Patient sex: M
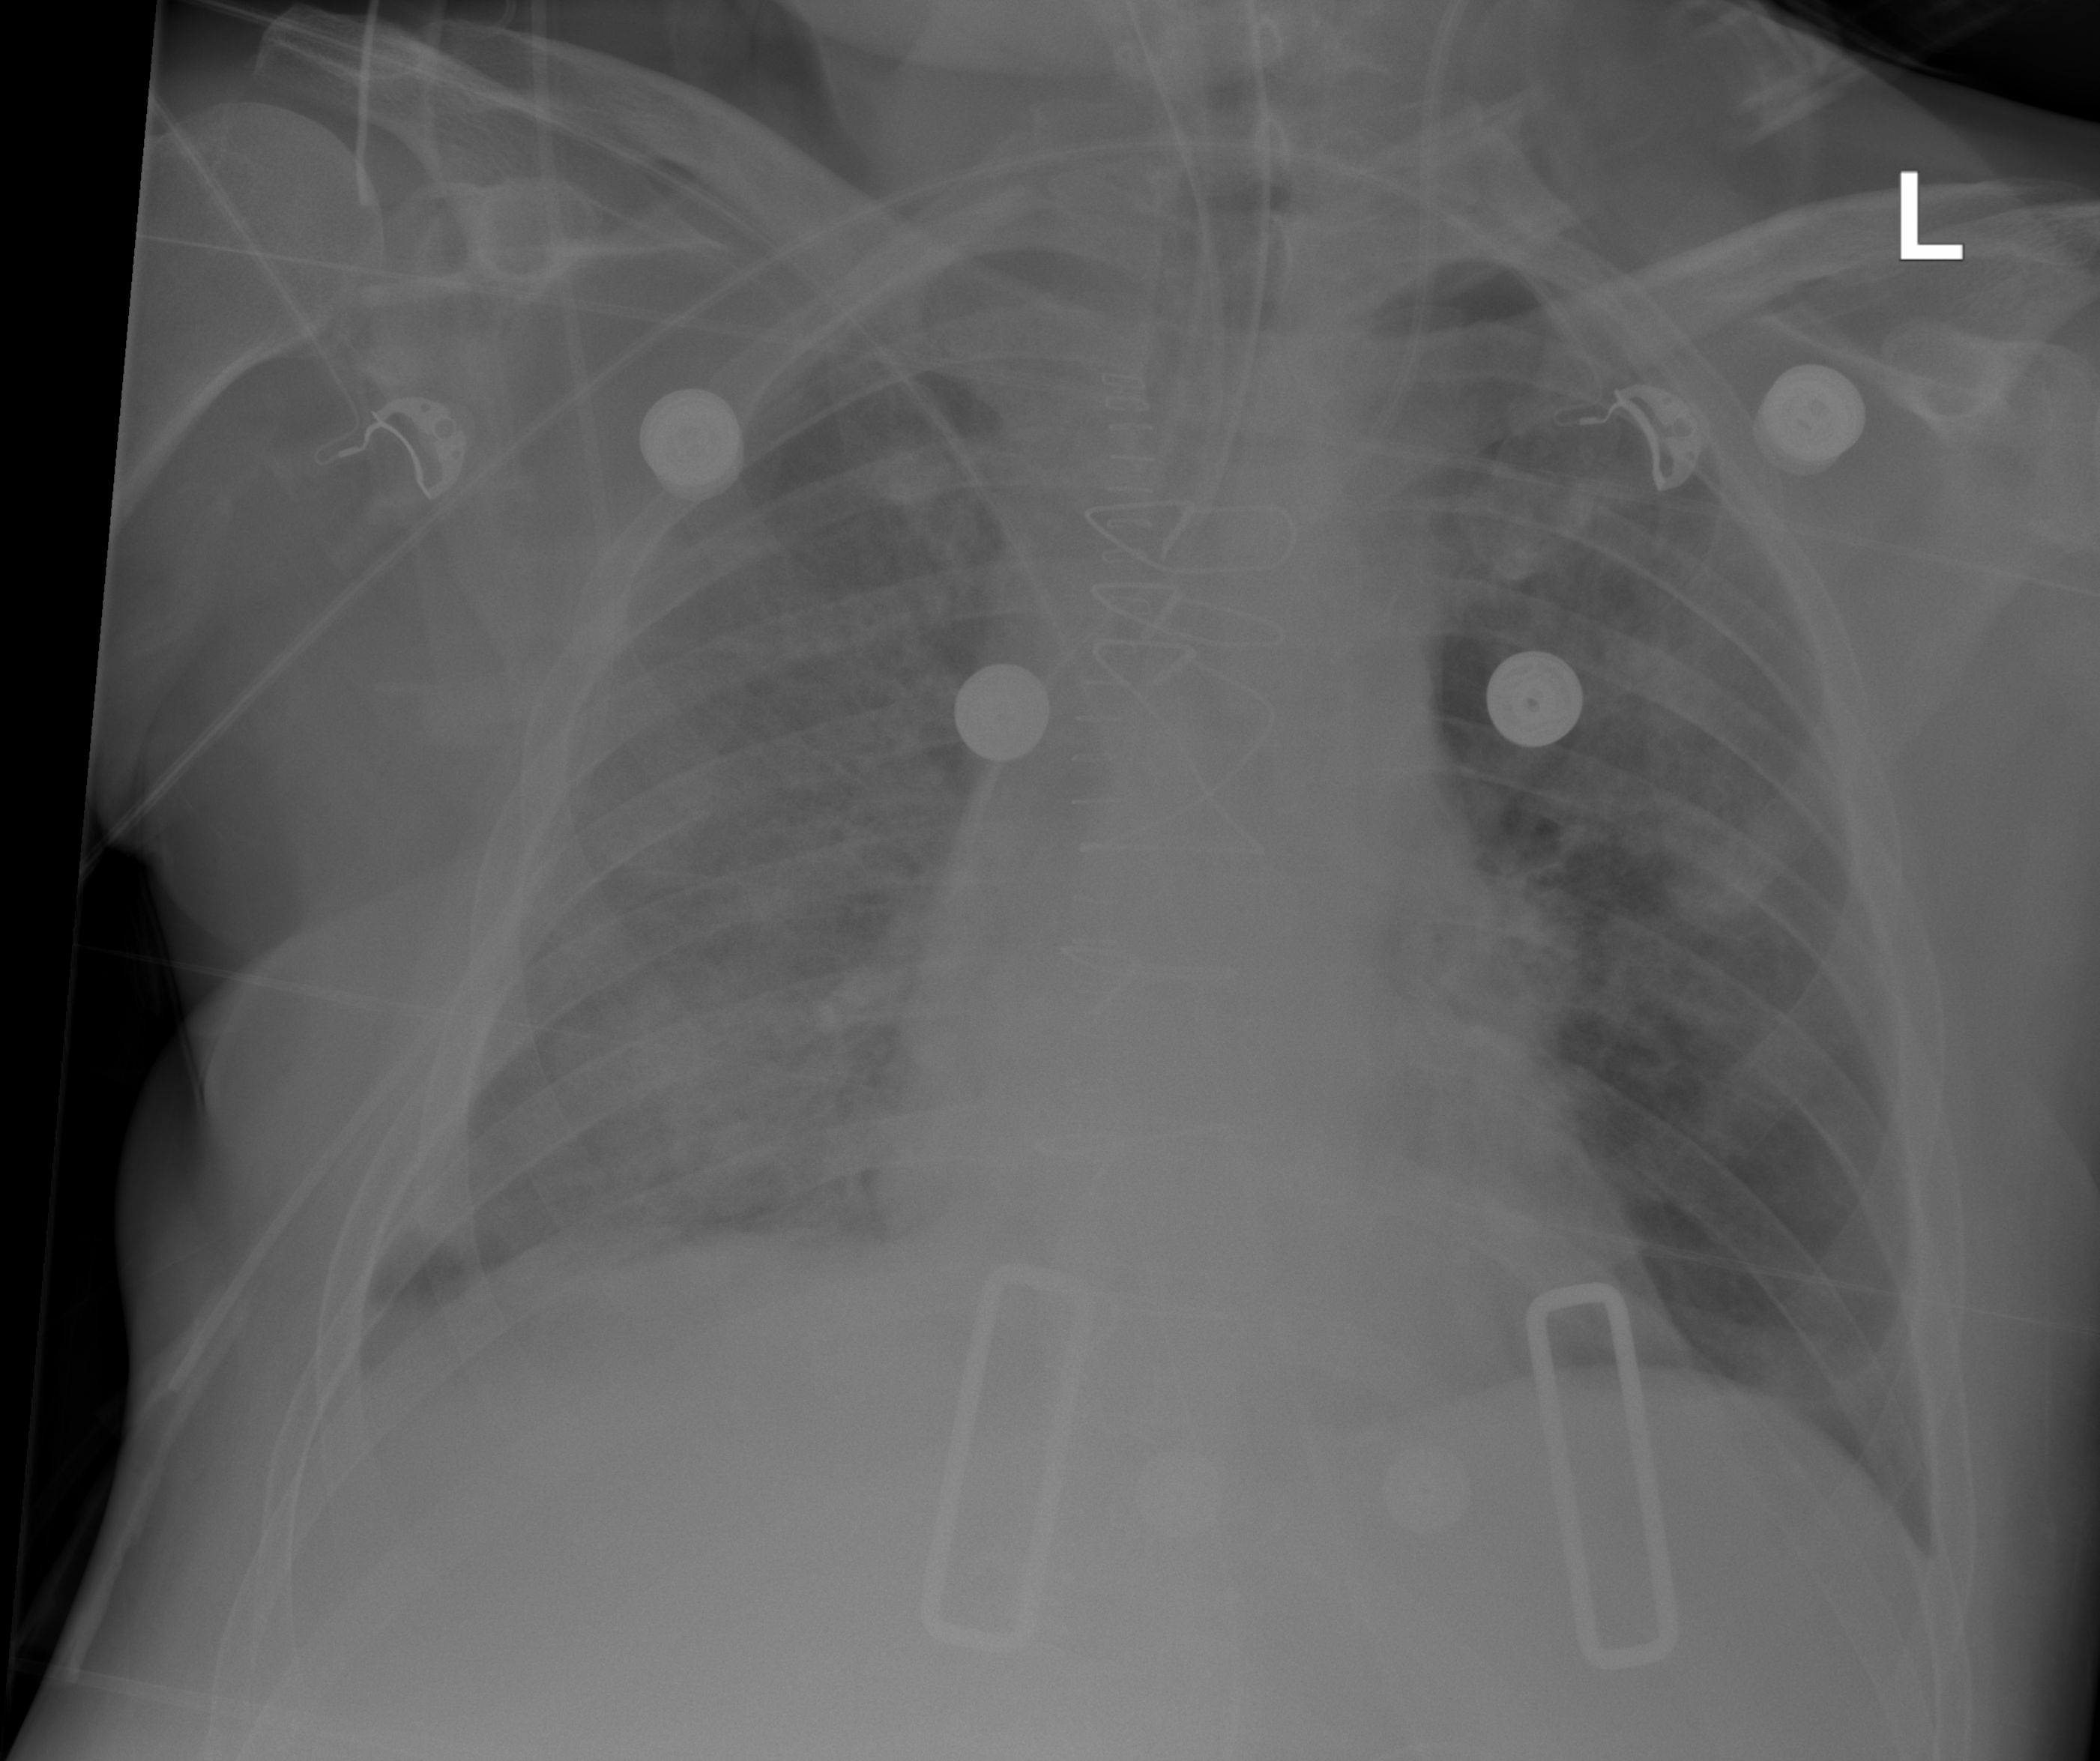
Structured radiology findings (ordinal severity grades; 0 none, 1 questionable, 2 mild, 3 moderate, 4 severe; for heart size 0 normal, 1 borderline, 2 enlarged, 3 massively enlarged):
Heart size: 2
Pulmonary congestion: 3
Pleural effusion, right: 2
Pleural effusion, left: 2
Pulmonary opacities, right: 3
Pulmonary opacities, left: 2
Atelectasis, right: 2
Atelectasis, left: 2